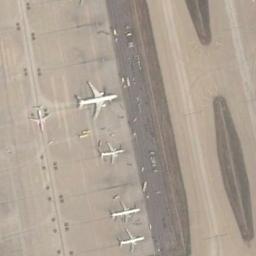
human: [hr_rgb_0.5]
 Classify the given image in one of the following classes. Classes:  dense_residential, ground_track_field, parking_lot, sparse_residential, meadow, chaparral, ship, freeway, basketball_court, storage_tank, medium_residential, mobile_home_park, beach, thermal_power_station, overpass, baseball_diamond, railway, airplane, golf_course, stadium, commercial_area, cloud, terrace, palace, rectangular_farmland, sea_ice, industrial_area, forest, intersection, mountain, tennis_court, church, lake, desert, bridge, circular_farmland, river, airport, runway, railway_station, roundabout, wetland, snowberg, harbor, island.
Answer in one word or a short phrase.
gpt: airplane